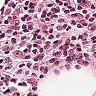
Metastatic tissue present: no